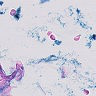
Metastatic tissue present: no